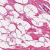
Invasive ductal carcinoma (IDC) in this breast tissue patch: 0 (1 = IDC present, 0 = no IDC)